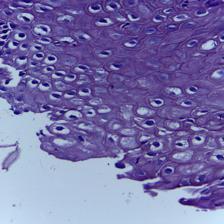
Diagnosis: Normal